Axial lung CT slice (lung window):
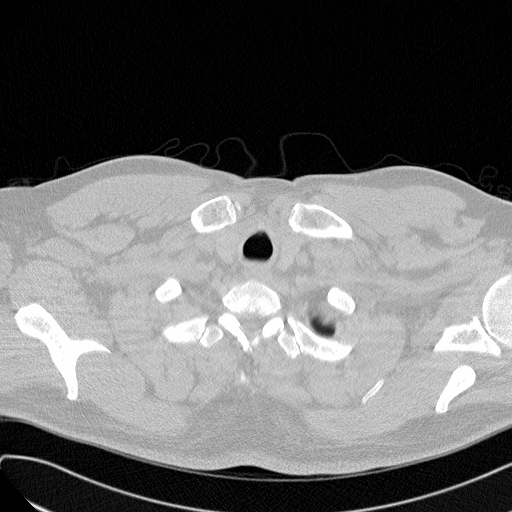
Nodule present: no